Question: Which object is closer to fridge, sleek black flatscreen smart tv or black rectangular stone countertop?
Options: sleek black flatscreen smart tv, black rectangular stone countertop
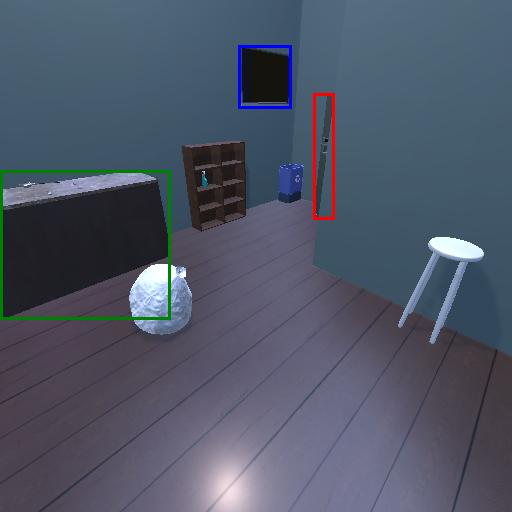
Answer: sleek black flatscreen smart tv